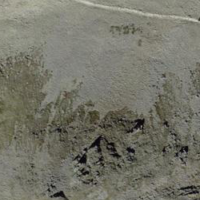
EUNIS habitat code: 31
Species observed at this site:
Phoenicurus ochruros